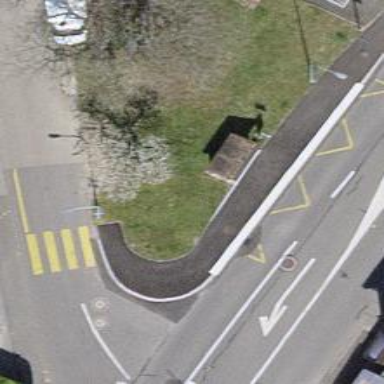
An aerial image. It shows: Bus stop with shelter.